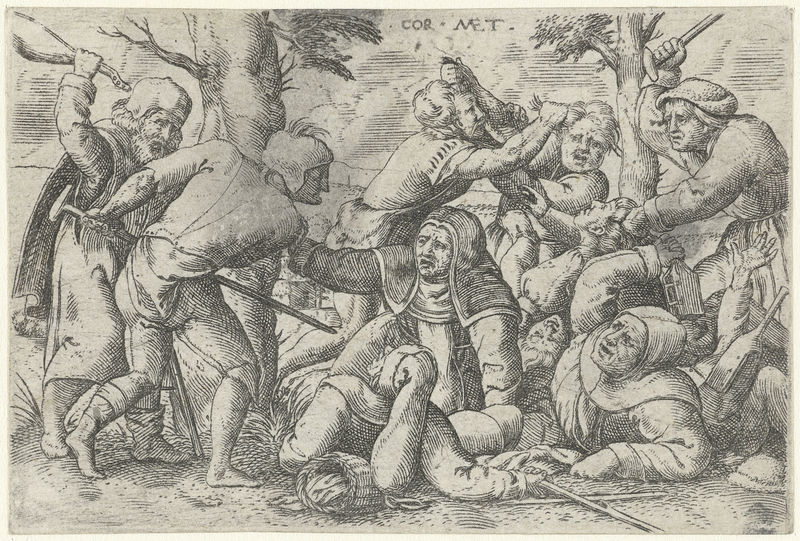
Titel: Gevecht van de kreupelen
Künstler: Cornelis Massijs
Standort: Amsterdam
Institution: Rijksmuseum
Schlagwörter: baum, kampf, mann, weiß, menschen, grau, hut, hüte, kopfbedeckungen, männer, schwarz, zeichnung, mütze, mützen, arm, boden, haare, musik, wald, bauern, stock, chaos, füße, liegen, grafik, graphik, gewalt, schlacht, unruhe, weib, weiber, kopftuch, korb, druck, radierung, stich, kupfer, überfall, gemetzel, hauben, schwarz weis, mittelalter, wut, laute, kupferstich, schlagen, ringen, raufen, schlägereu